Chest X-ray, PA view. Patient: 59 years old, sex M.
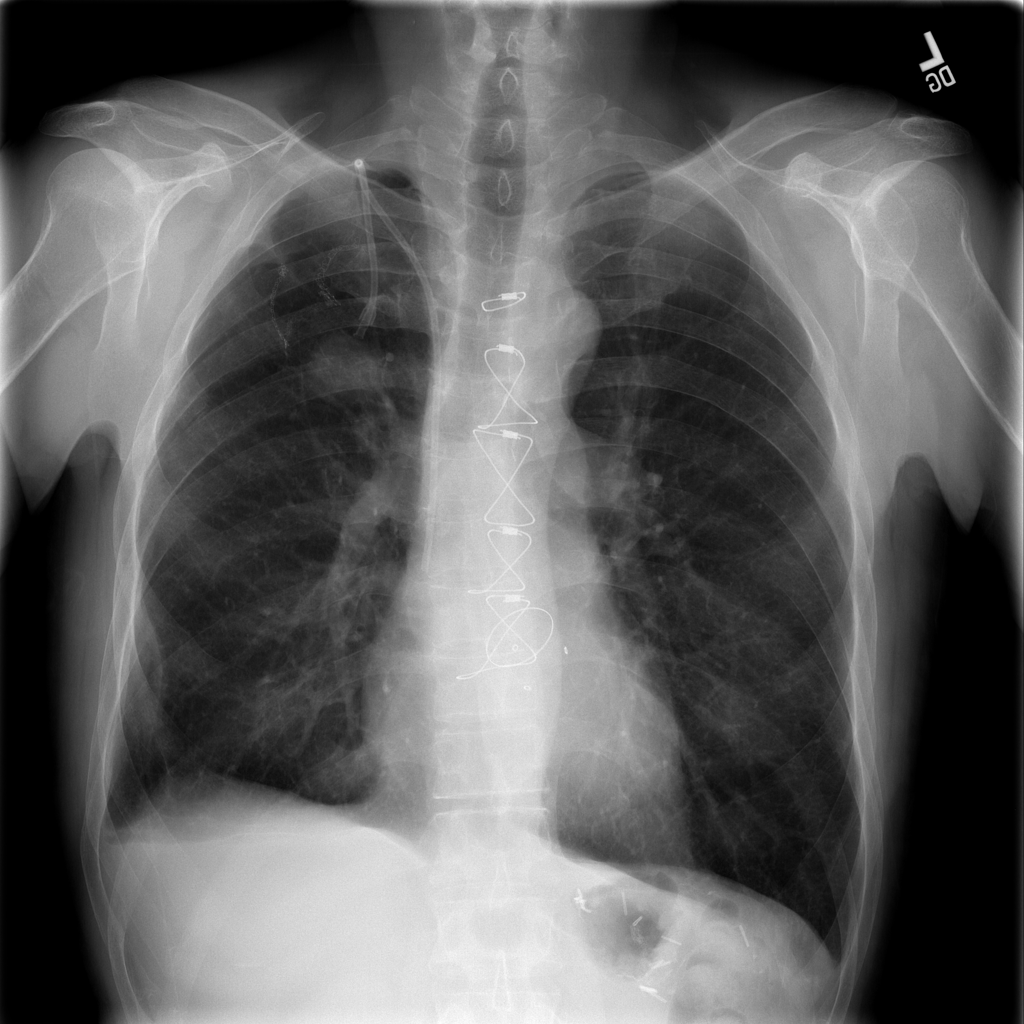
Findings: No Finding